Interaction volume radius: 10 \u00c5
Interaction volume height: 20 \u00c5
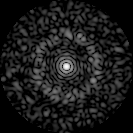
Disorder parameter: 0.8461